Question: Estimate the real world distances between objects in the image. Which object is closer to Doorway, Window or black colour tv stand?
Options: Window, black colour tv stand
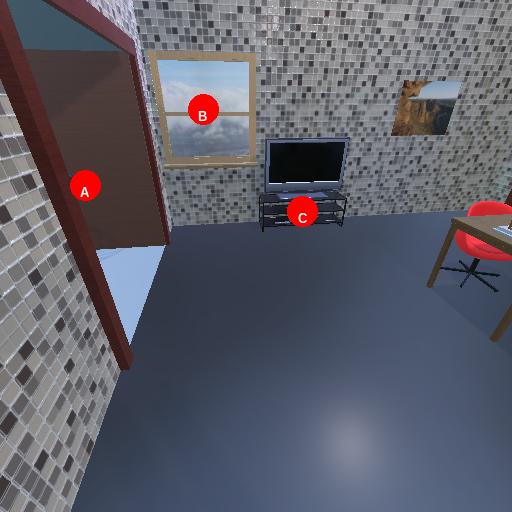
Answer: Window